Question: I am trying to read values from a spreadsheet and plot them via MATLAB. However, when the values of the first dataset get lower, it becomes hidden at the back, as seen for the values '80' and '100' below:

I am thinking maybe it's because I am plotting two different 'bar' plots on the same points. How can I to bring the shorter bars to the front?
Below is my code:
'''
%{
Data example:
Arrival_rate per_A per_B
30 46.361 44.892
60 30.585 25.602
80 20.674 23.352
100 16.209 18.597
%}
fig = figure('DefaultAxesFontSize',18);
set(0,'DefaultAxesFontName','Times New Roman');
arrival_rate = xlsread('Graph_data', 'Sheet2', 'H1:H6');
pe_a = xlsread('Graph_data', 'Sheet2', 'I1:I6');
pe_b = xlsread('Graph_data', 'Sheet2', 'J1:J6');
line = xlsread('Graph_data', 'Sheet2', 'K1:K6');
x1 = 30:1:100;
y1 = [46.361 44.892; 30.585 25.602; 16.209 18.597];
x2 = 30:1:100;
y2 = interp1(arrival_rate,line,x2,'pchip') ;
hold on
ylabel('% error in VM_A')
% bar(arrival_rate,y, 0.2, 'b', 'DisplayName', 'Error in A')
bar(arrival_rate,pe_a ,.1 , 'stacked','DisplayName', 'Error in A')
bar(arrival_rate,pe_b, .1 , 'stacked', 'DisplayName', 'Error in B')
% bar(arrival_rate, y1, 0.2, 'hist')
plot(x2,y2,'k.','HandleVisibility','off','LineWidth',1)
plot(arrival_rate,line,'k*', 'HandleVisibility','off','LineWidth',1)
hold off
xlabel('\lambda (Clients/Hour) ')
ylabel('Error (%)')
% title('Effect of Probability of a VM Type on awt of Clients')
legend show
legend('Location','Northeast')
set(gca,'XTick',(0:10:110))
set(gca,'YTick',(0:5:50))
set(gcf, 'PaperUnits', 'normalized')
set(gcf, 'PaperOrientation', 'landscape')
set(gcf, 'PaperPosition', [0 0 1 1])
'''
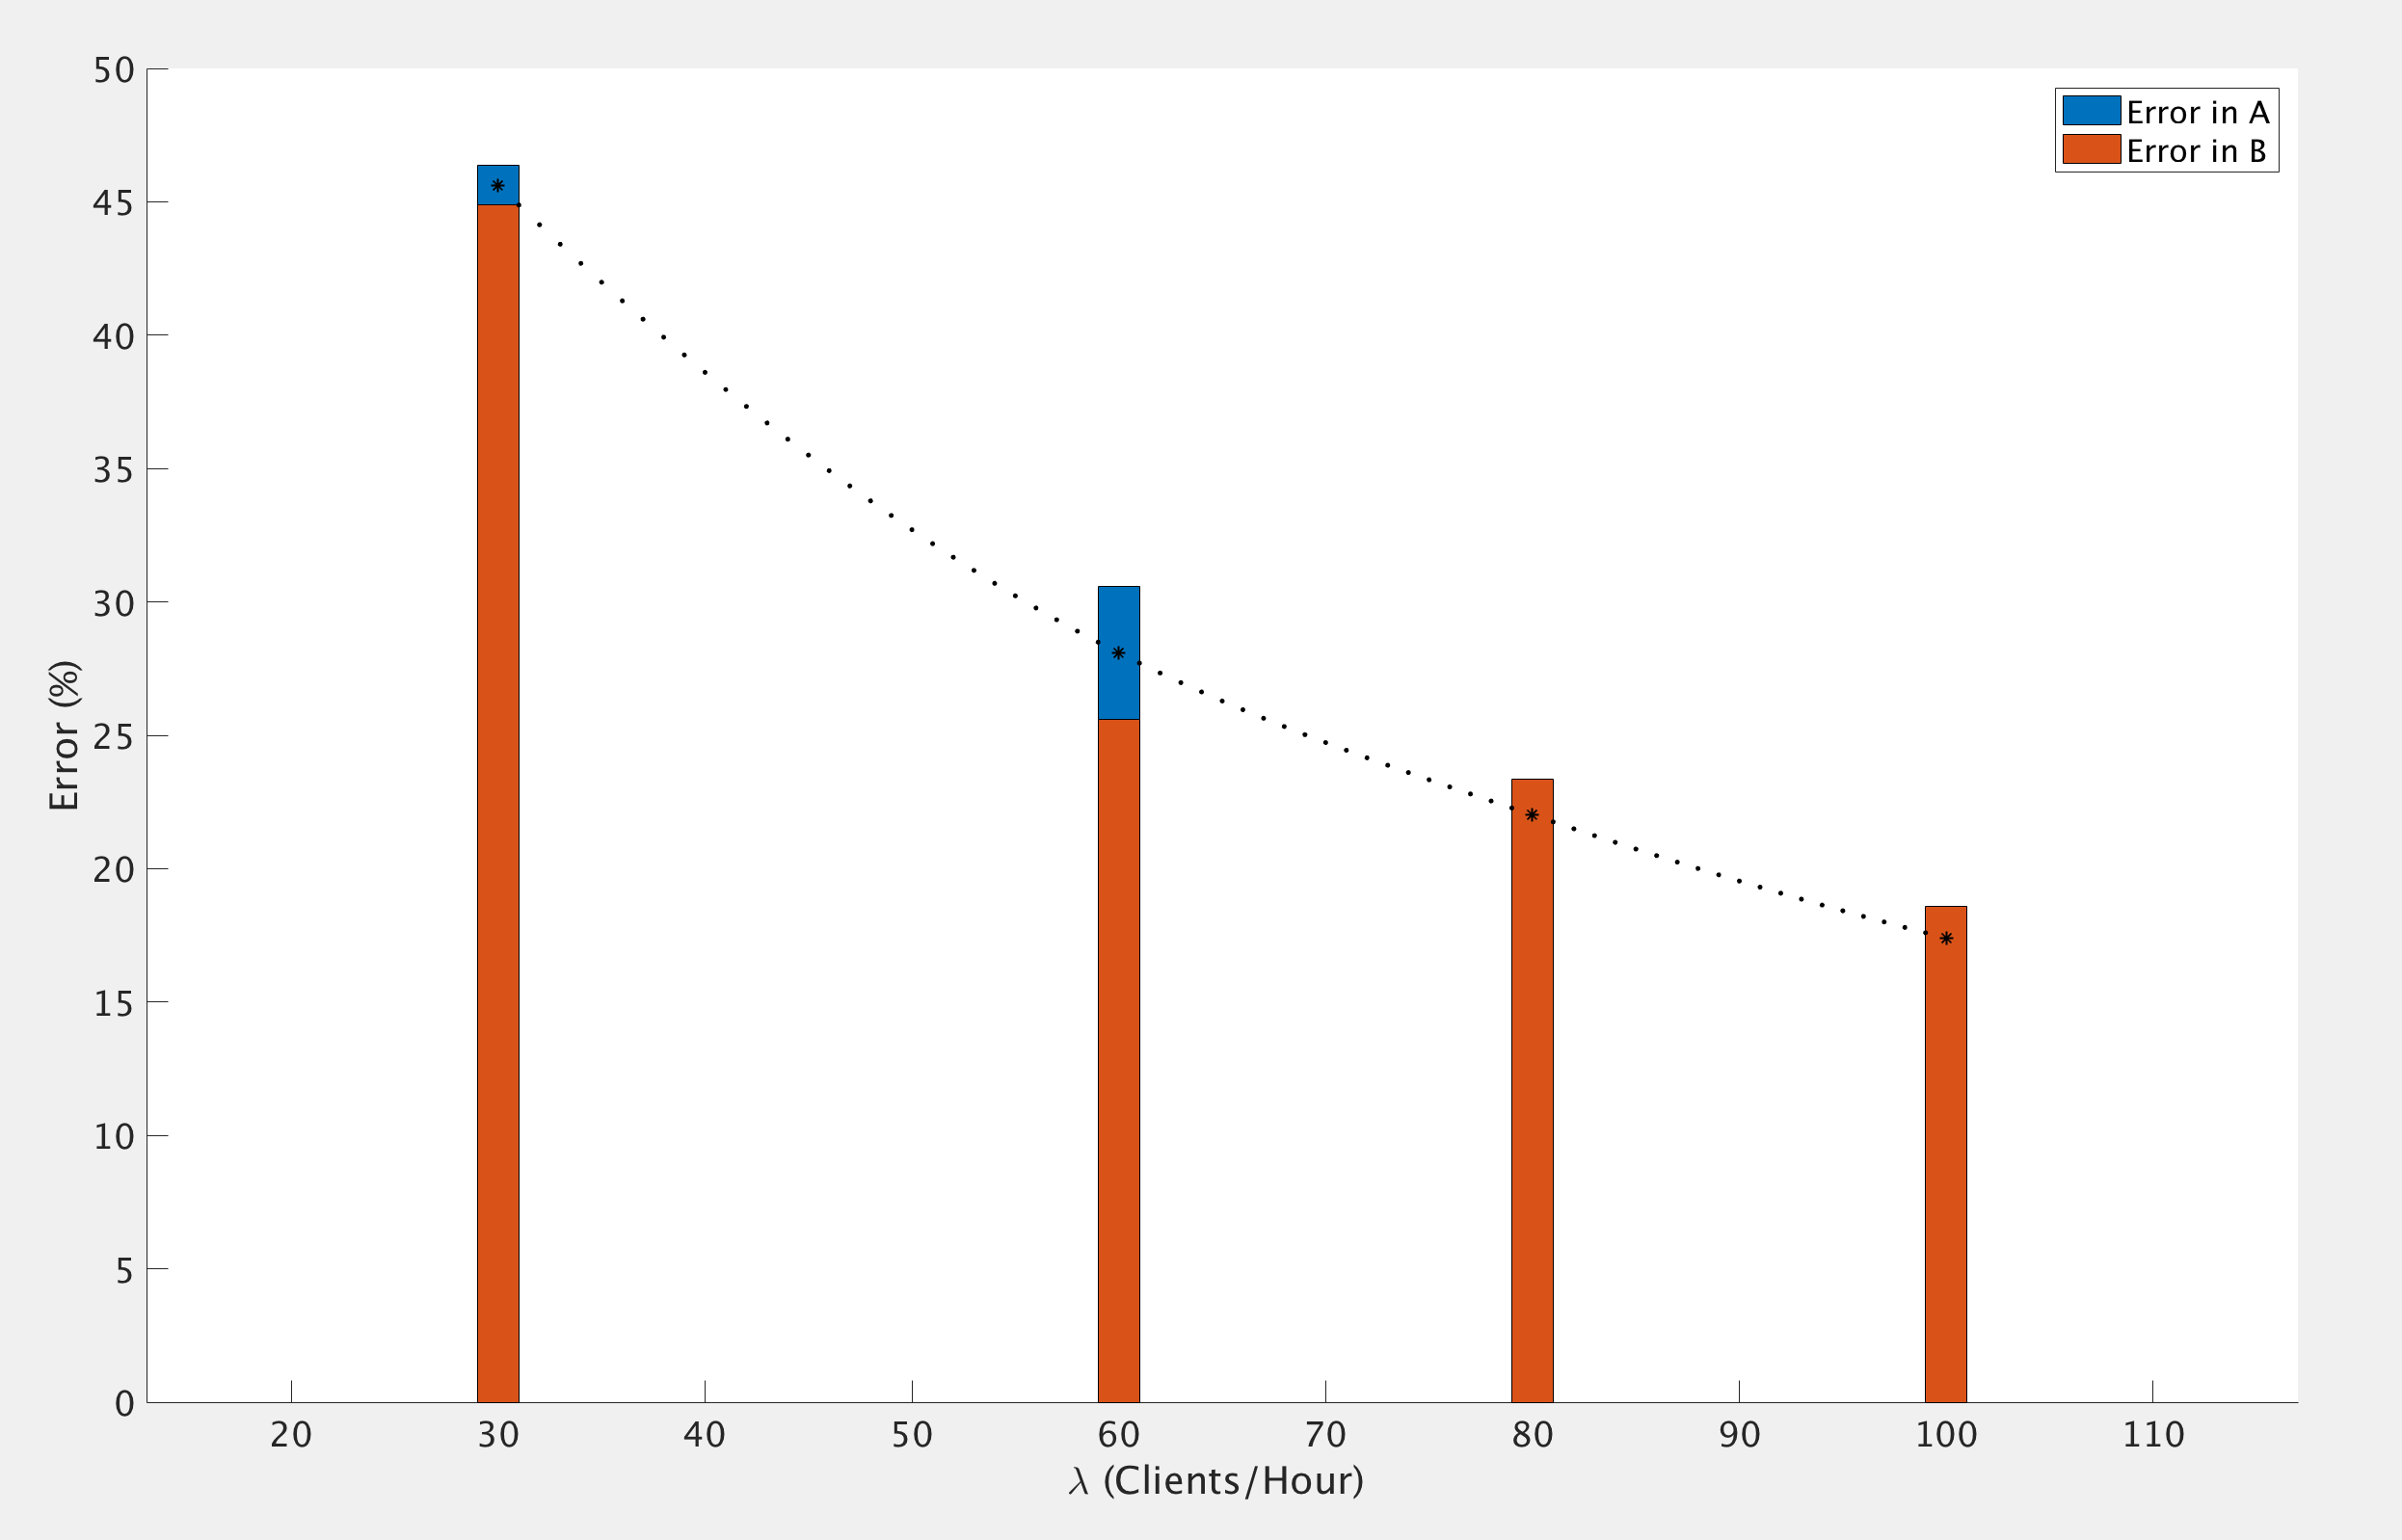
Answer: From what I understand, for the case where the blue bars are shorted than the red, they should appear in the front. Unfortunately, MATLAB does not make it easy for you to control each bar individually, which should hint that this is not something they intend for to do. (In other words - it would be a good idea to consider other ways of visualizing the data in a meaningful way.)
I'd suggest you to make the width of the bars slightly different, so that you could easily tell what's going on at a glance:
'''
D = [...
30 46.361 44.892
60 30.585 25.602
80 20.674 23.352
100 16.209 18.597];
arrival_rate = D(:,1);
pe_a = D(:,2);
pe_b = D(:,3);
fig = figure('DefaultAxesFontSize',18);
bar(arrival_rate,pe_a ,.15 , 'stacked','DisplayName', 'Error in A'); hold on;
bar(arrival_rate,pe_b, .1 , 'stacked', 'DisplayName', 'Error in B');
'''
which gives:
<URL>
Now, if you insist on having it your way, I can think of asolution, but it would be increasingly difficult to extend to more than 2 groups. In short you make plots in this order and then they'll appear correctly:
1. Blue (optionally: only where blue is taller).
2. Red.
3. Blue over red (when red is taller).
'''
fig = figure('DefaultAxesFontSize',18);
bar(arrival_rate,pe_a, .1 , 'DisplayName', 'Error in A'); hold on;
bar(arrival_rate,pe_b, .1 , 'DisplayName', 'Error in B');
bar(arrival_rate(is_blue_smaller), pe_a(is_blue_smaller), .1 , ...
'FaceColor', lines(1), 'HandleVisibility','off');
'''
which yields:
<URL>